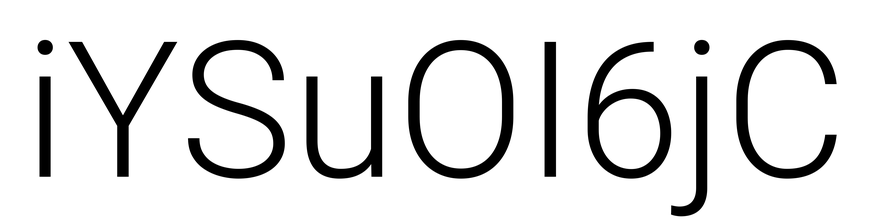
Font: Roboto_Light